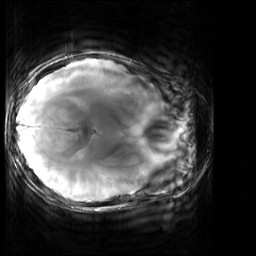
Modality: T2starw
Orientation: axial
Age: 19
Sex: female
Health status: healthy
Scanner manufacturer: siemens
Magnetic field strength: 3 T
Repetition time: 0.7 s
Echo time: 0.02 s